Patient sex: M
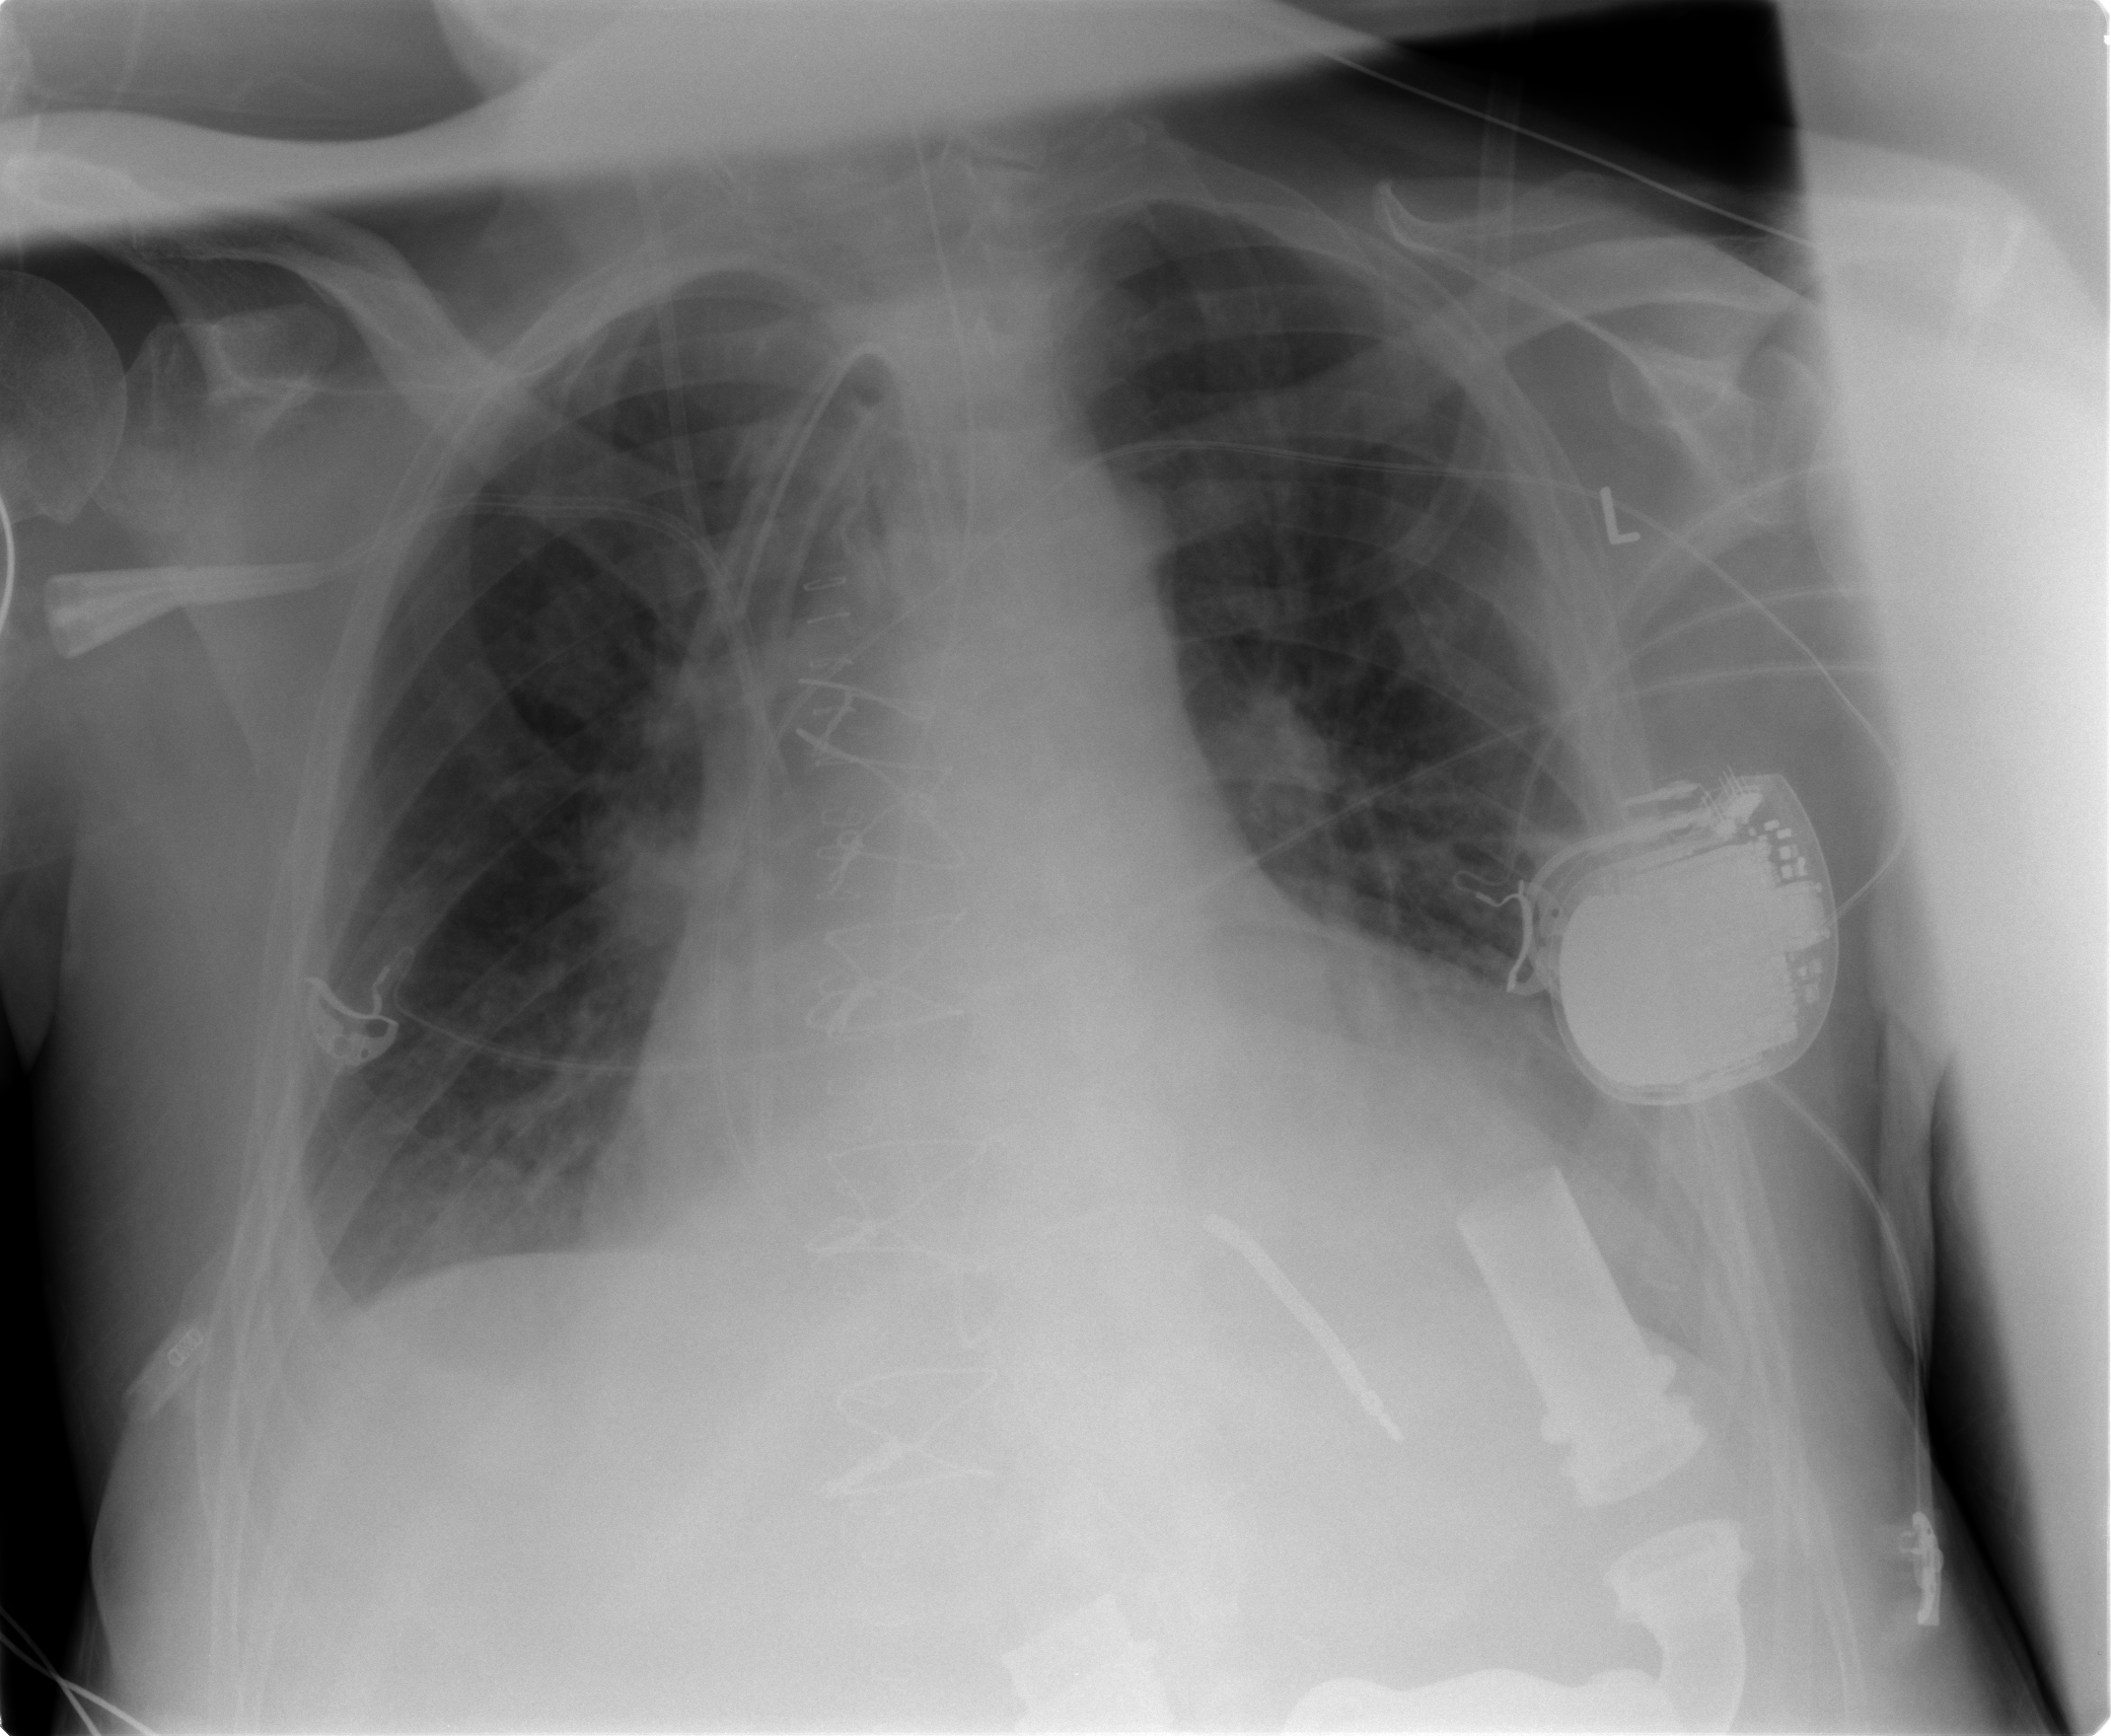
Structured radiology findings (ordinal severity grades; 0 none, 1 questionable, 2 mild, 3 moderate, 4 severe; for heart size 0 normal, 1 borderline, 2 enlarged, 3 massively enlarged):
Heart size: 2
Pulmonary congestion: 1
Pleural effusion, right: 1
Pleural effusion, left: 1
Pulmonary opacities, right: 0
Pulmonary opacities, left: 1
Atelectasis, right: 0
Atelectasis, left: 0